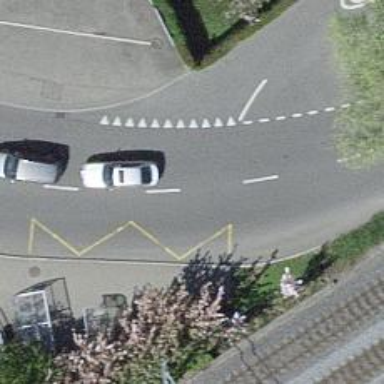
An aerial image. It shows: Public transport stop position.